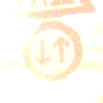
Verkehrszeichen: VorrangDesGegenverkehrs
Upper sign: Arbeitsstelle
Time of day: SunriseSunset
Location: Roofed (Suburban)
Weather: Clear
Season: NotSpecified
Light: Natural